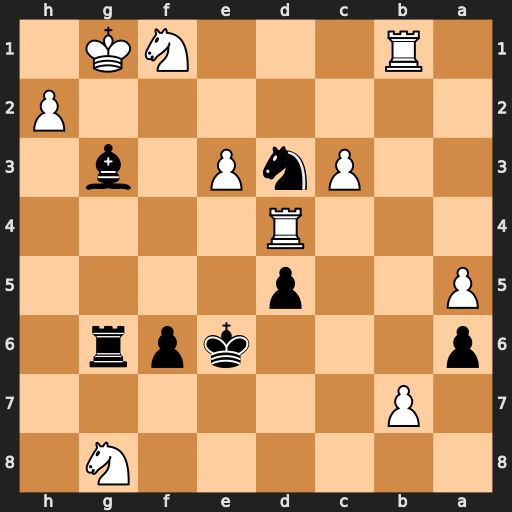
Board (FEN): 6N1/1P6/p3kpr1/P2p4/3R4/2PnP1b1/7P/1R3NK1
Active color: b
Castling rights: -
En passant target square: -
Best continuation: Bf2+ Kh1 Rg1#